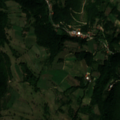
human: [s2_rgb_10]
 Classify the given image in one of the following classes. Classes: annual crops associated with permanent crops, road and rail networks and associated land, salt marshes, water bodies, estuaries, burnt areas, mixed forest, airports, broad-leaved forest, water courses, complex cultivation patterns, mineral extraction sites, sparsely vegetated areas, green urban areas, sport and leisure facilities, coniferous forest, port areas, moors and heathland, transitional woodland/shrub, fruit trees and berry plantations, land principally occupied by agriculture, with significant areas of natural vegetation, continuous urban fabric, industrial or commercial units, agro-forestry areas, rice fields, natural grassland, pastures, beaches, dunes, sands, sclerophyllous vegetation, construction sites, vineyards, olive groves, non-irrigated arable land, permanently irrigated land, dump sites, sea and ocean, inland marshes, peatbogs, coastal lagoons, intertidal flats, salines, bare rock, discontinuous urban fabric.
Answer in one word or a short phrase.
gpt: complex cultivation patterns, land principally occupied by agriculture, with significant areas of natural vegetation, broad-leaved forest